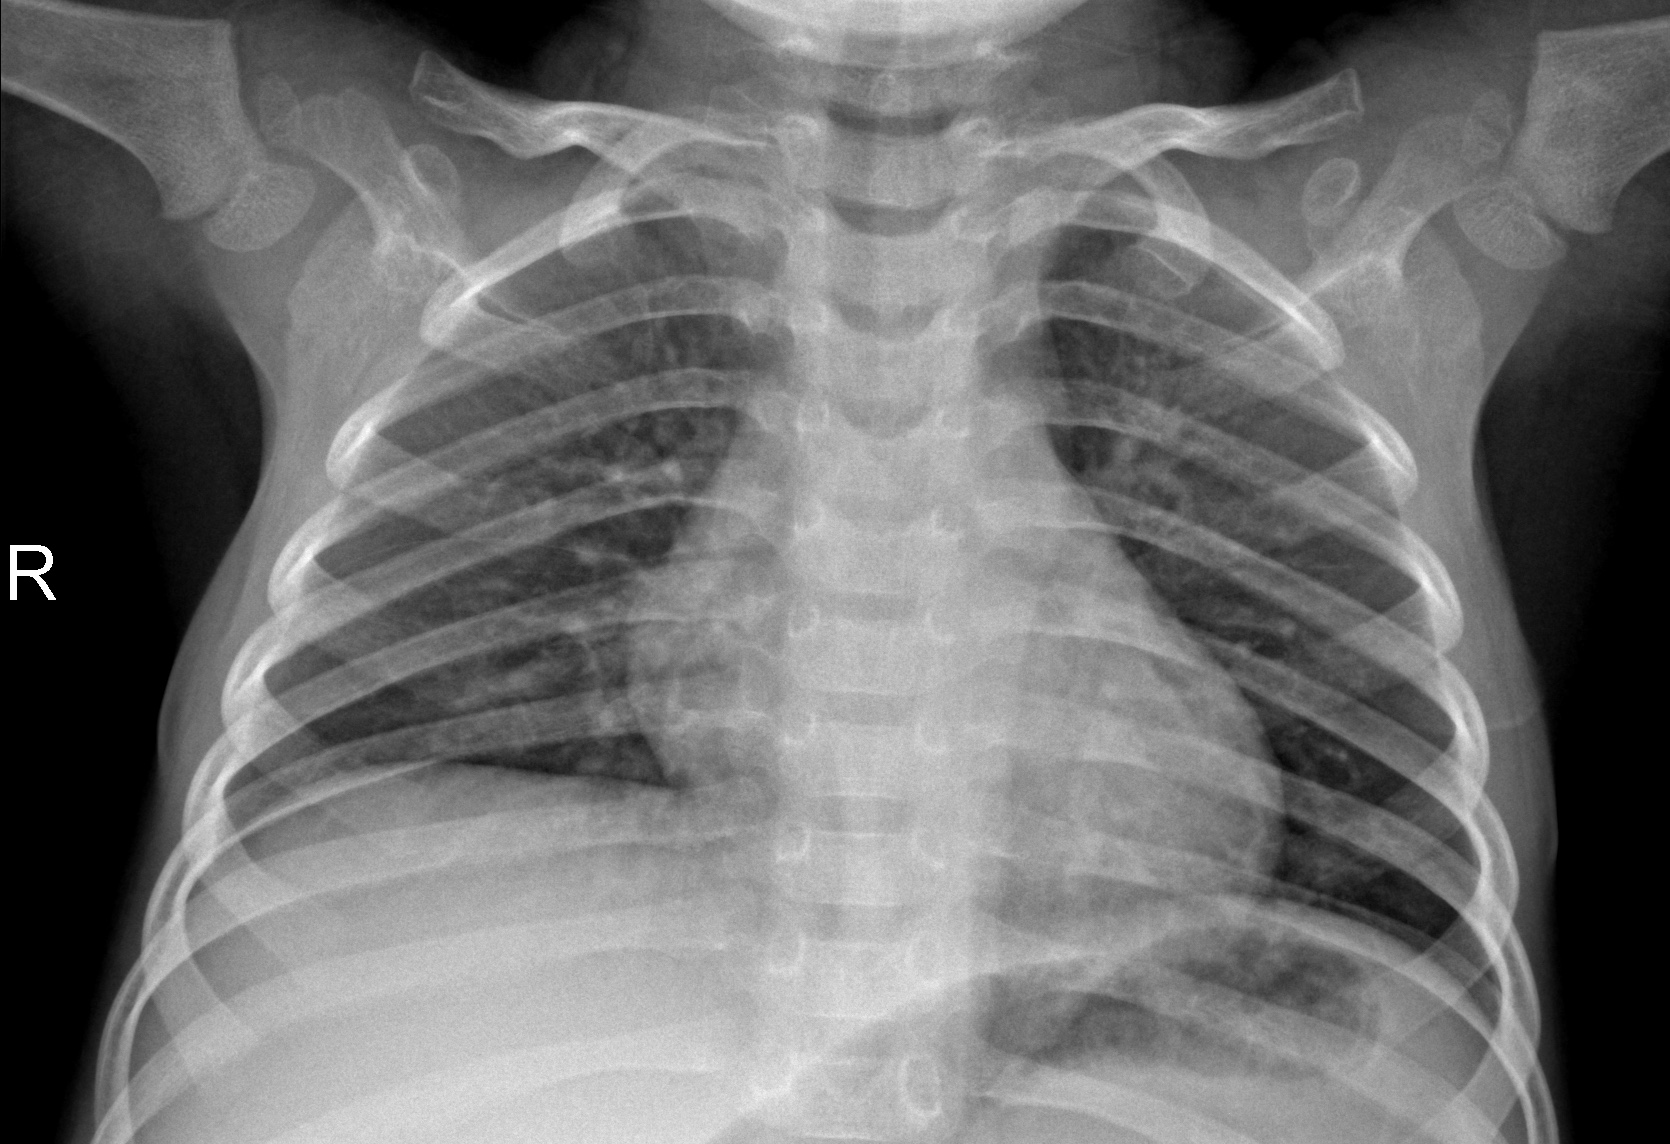
Diagnosis: NORMAL